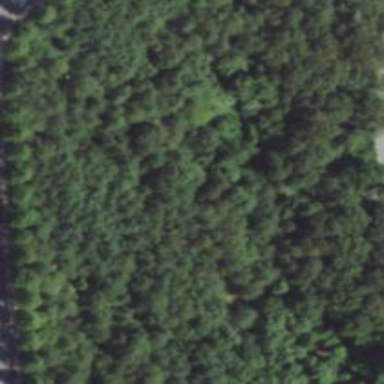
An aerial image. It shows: Mixed leaf woodland.